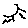
Label: sun